Field crop: tomato
Growth stage: 2
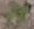
Species: solanum